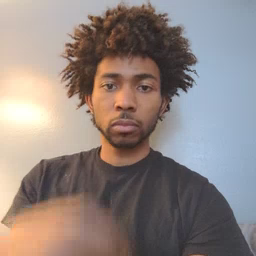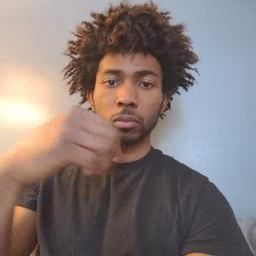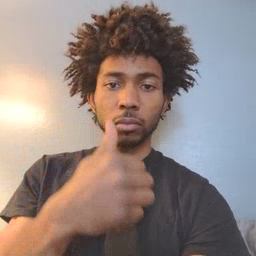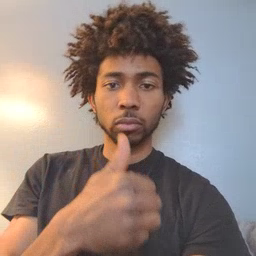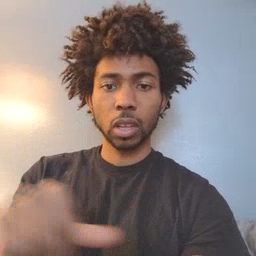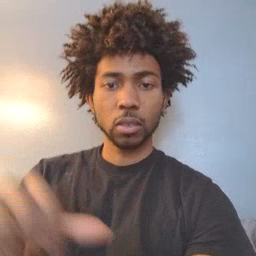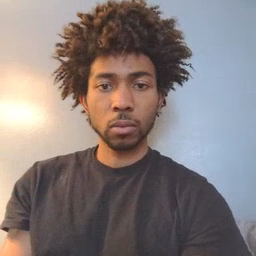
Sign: any